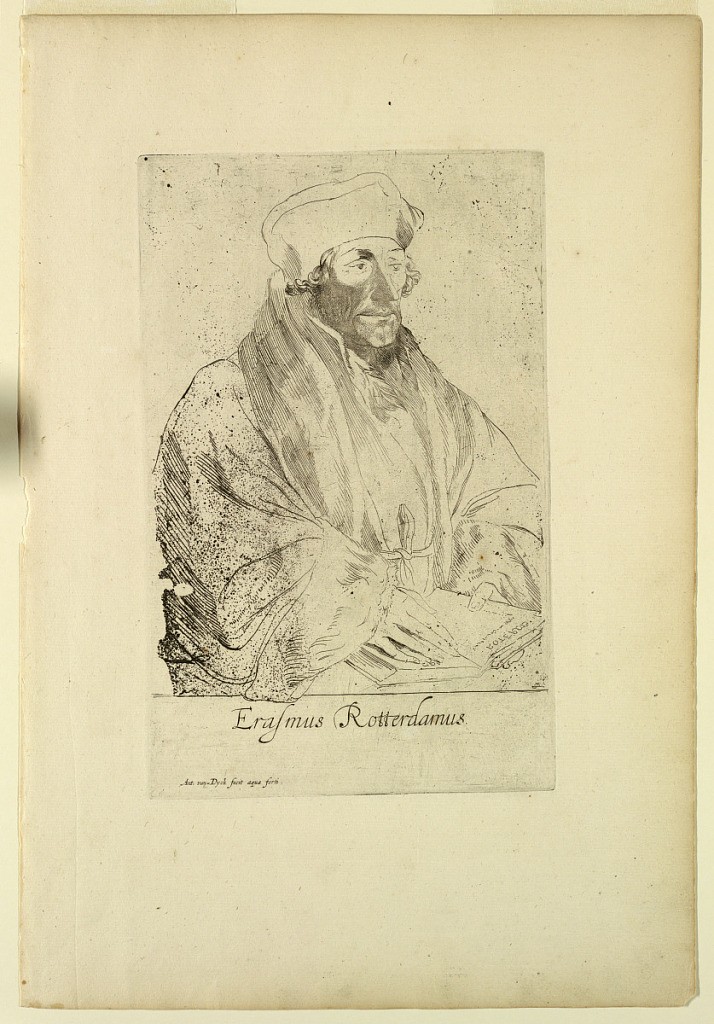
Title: Portrait of Erasmus Rotterdamus, from the Icones Principum Virorum
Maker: Anthony van Dyck, Netherlandish, 1599 – 1641
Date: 1630–1640
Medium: Etching on laid paper in black ink
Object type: Print
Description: Half-length portrait of Erasmus, seated, in three quarter view to right.